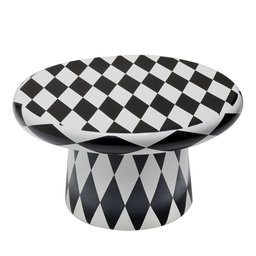
Label: furniture